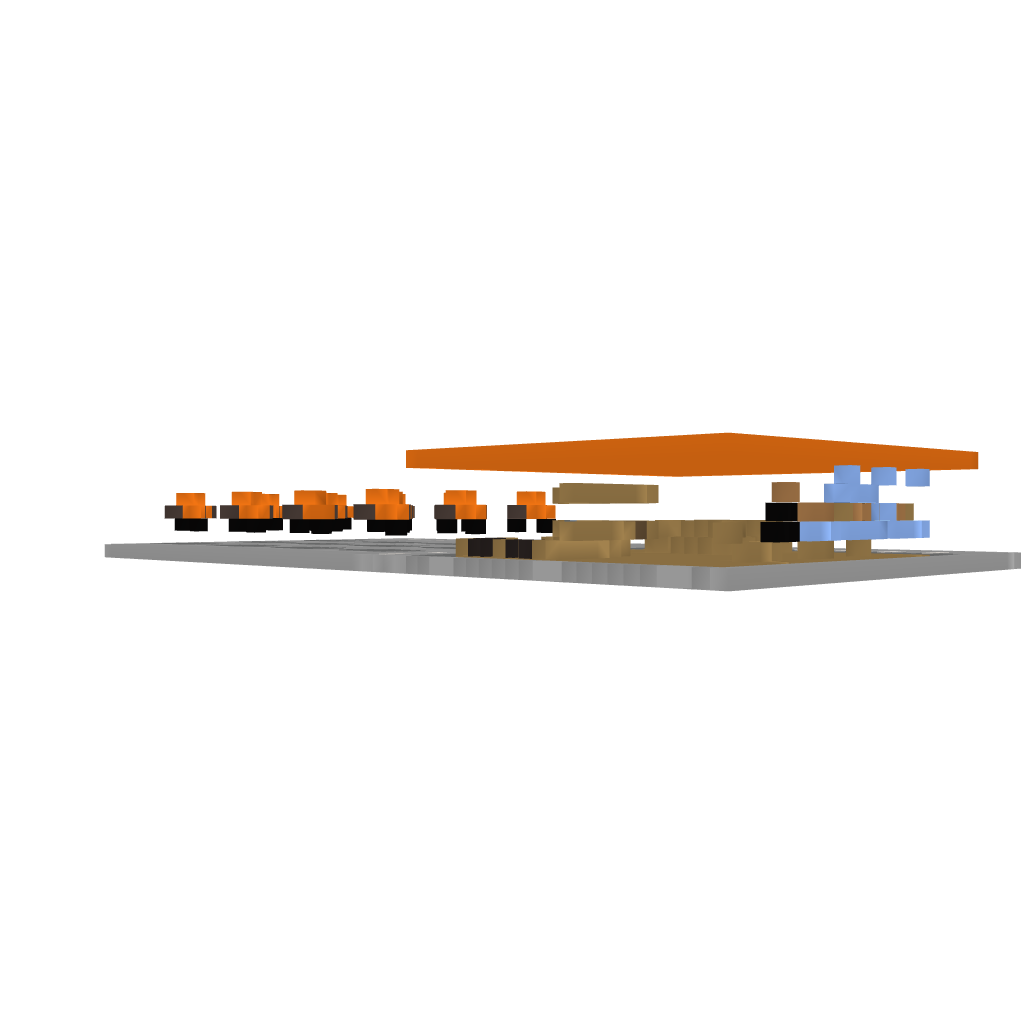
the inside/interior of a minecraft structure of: GasStation